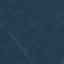
Land use / land cover class: Forest